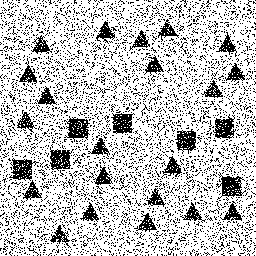
Squares: 7
Triangles: 21
Stars: 0
Total shapes: 28